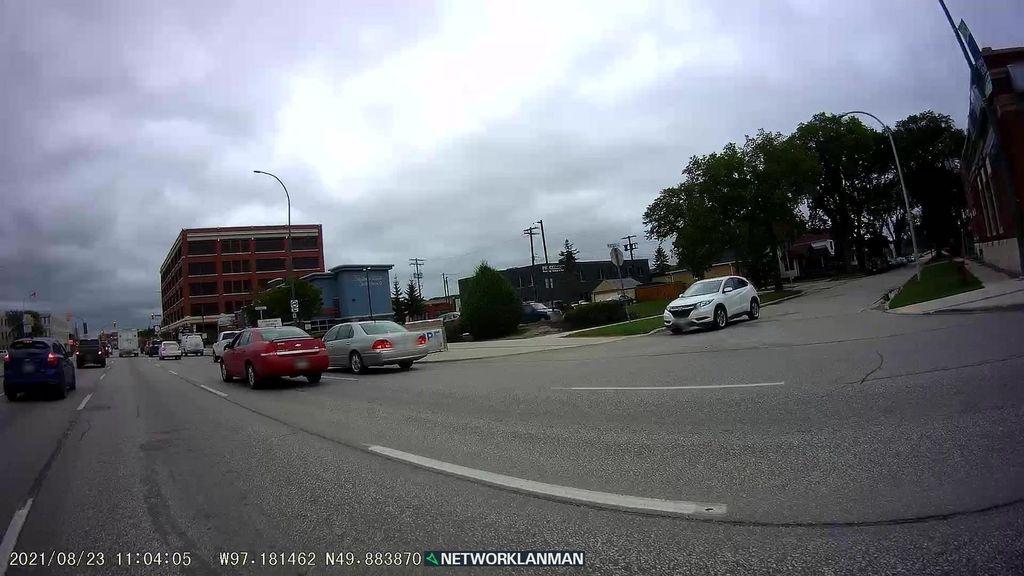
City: winnipeg